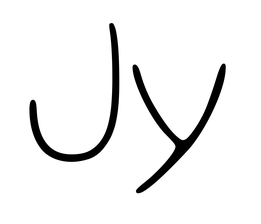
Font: Gluten_Thin